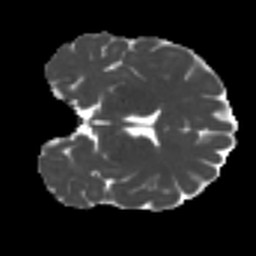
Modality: MD
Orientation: coronal
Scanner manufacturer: siemens
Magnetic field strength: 3 T
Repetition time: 4 s
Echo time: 0.0594 s